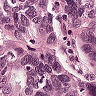
Metastatic tissue present: yes